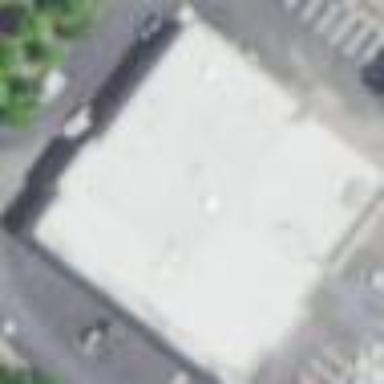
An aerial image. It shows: Retail building housing car repair shop.